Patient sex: F
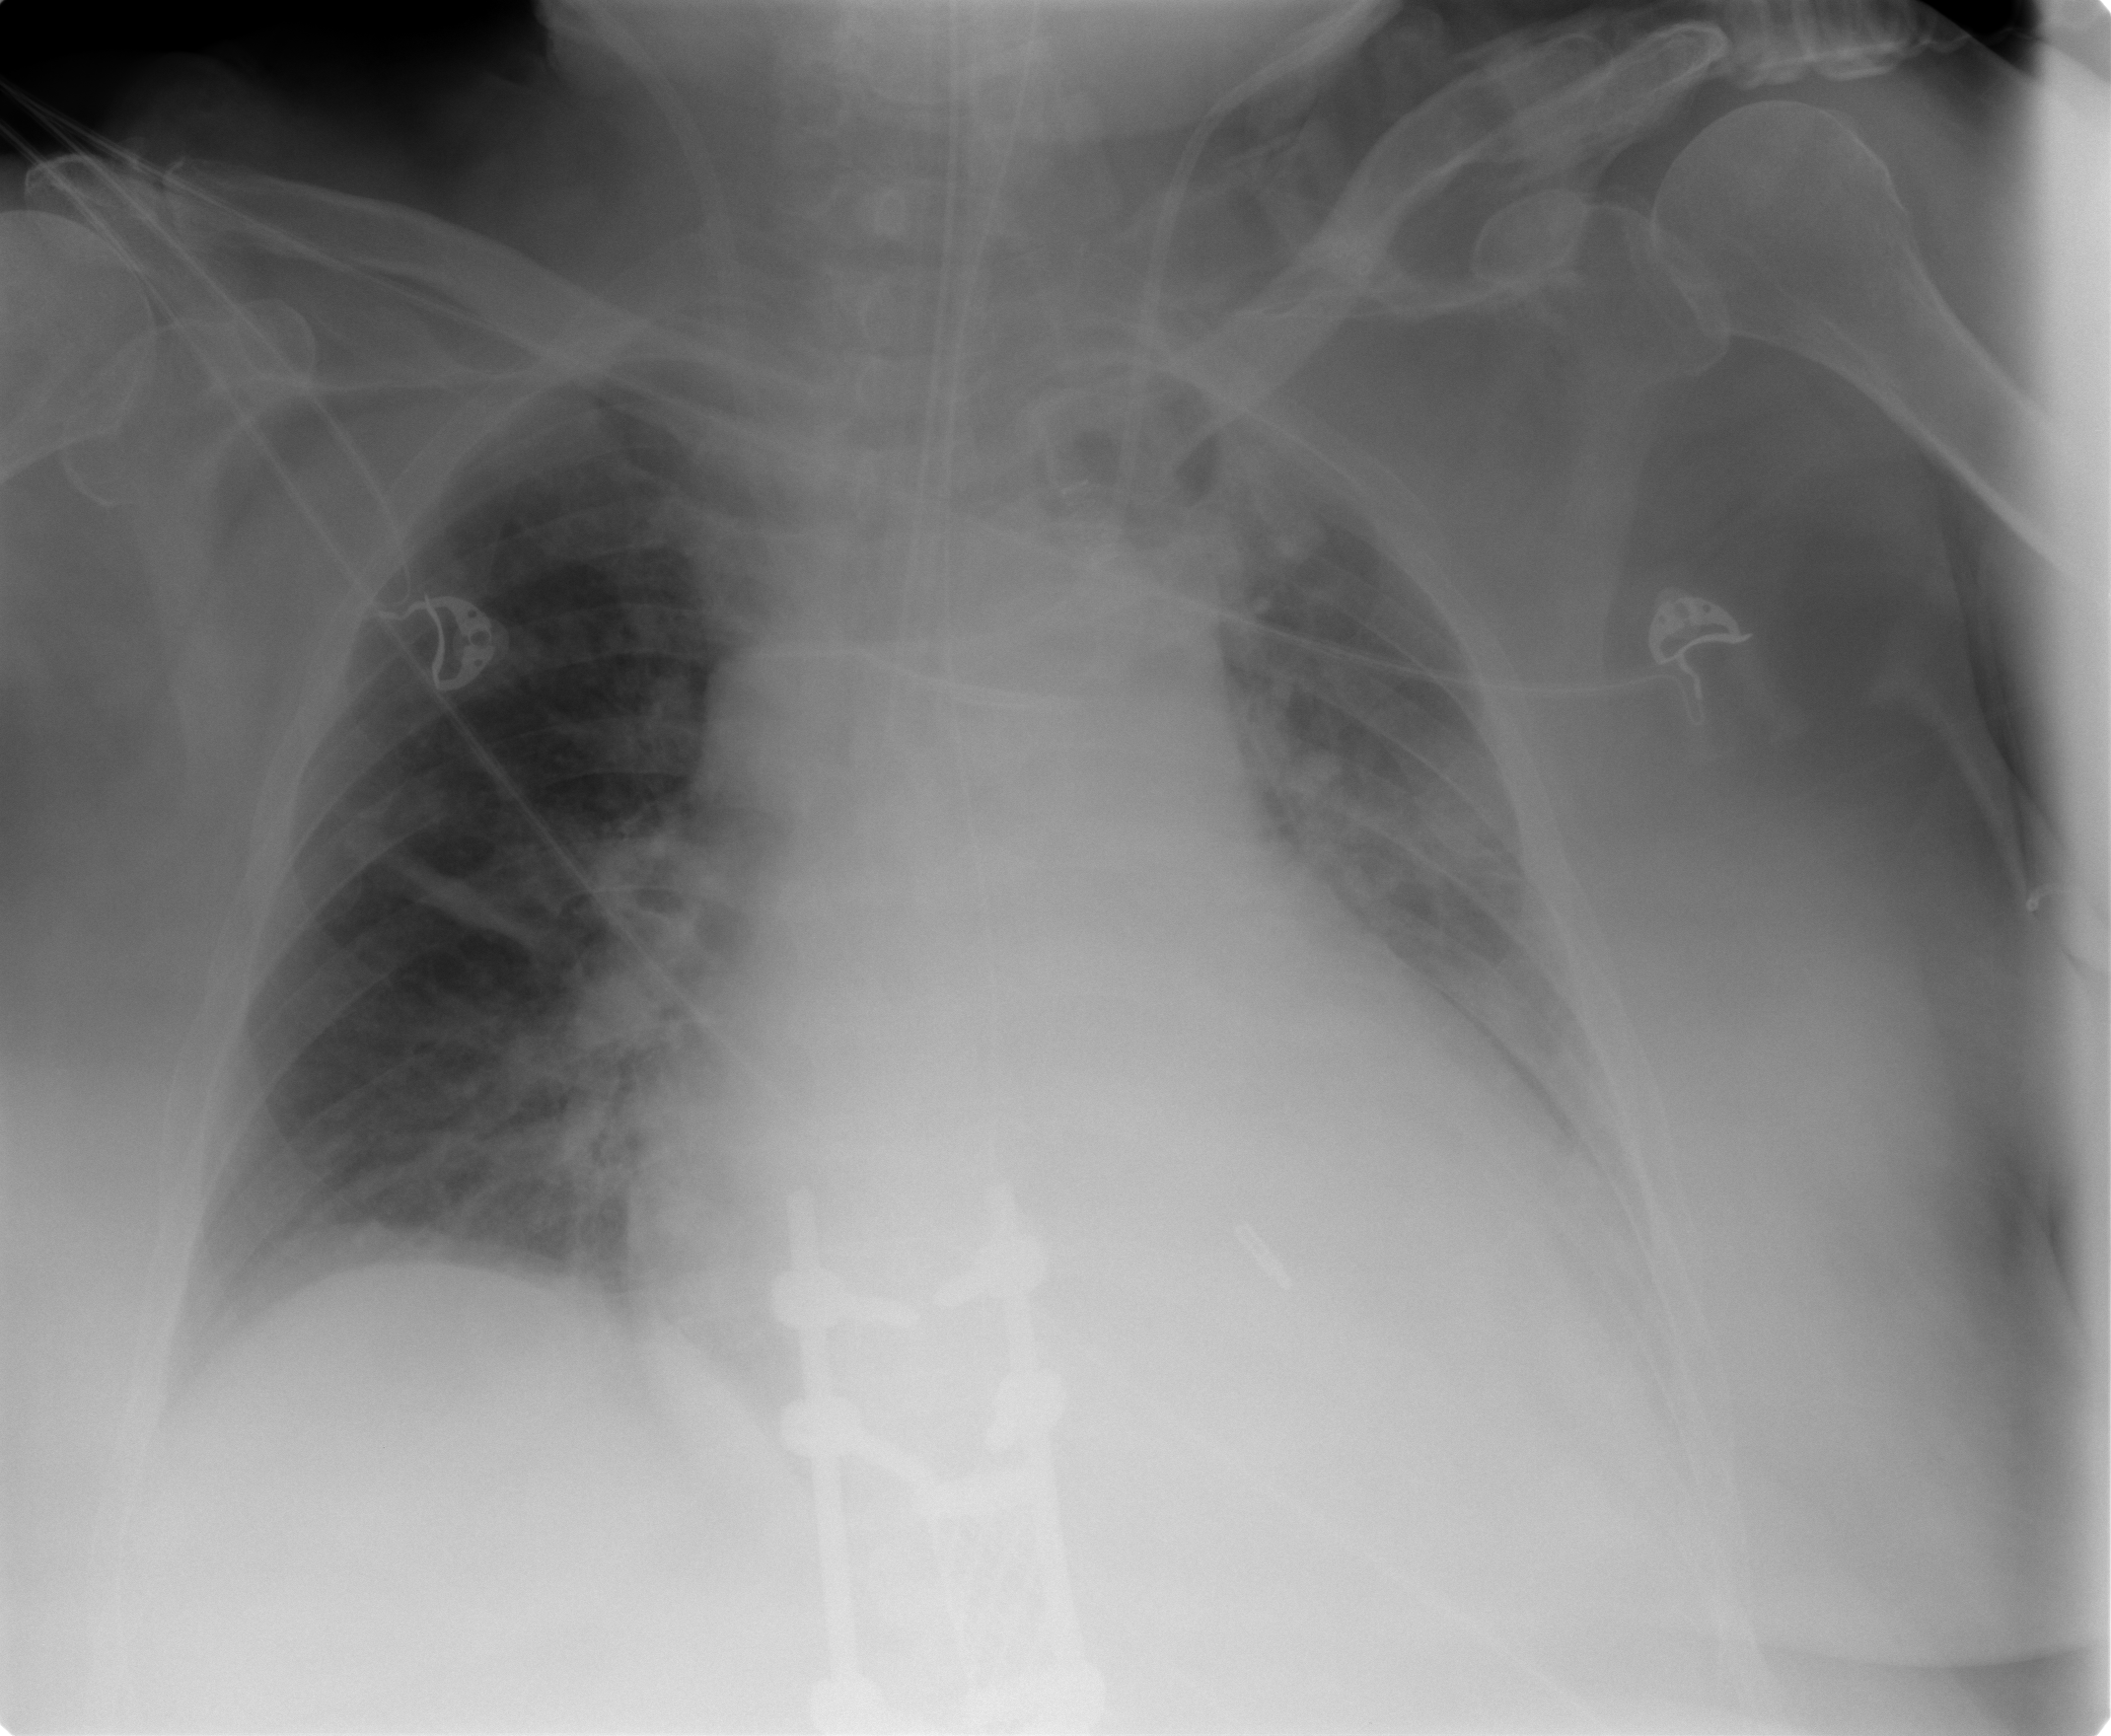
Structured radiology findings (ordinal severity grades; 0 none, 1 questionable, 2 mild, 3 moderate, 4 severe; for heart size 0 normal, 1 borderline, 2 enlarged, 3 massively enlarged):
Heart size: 3
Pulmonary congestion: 2
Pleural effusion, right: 0
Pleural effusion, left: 2
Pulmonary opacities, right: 0
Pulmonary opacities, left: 2
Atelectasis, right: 0
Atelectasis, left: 2